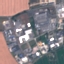
Land use / land cover: Industrial